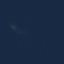
Land use / land cover class: SeaLake